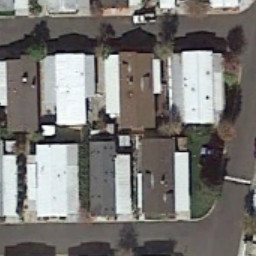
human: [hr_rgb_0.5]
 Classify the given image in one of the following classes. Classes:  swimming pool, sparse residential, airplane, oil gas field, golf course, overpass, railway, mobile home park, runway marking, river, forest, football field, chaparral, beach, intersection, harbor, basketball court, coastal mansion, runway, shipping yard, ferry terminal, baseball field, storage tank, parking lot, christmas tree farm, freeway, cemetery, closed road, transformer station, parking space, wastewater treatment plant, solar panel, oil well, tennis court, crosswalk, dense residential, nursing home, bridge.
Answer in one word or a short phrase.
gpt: mobile home park